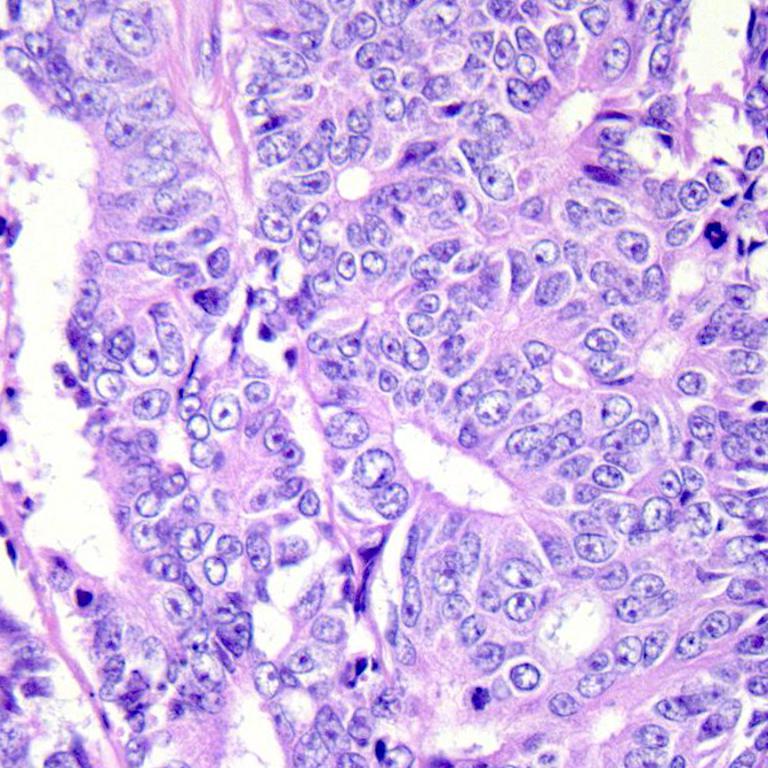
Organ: colon
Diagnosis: adenocarcinomas